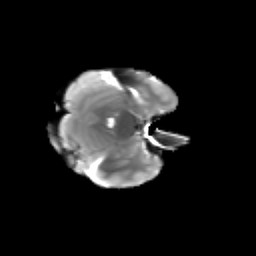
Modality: T2w
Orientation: axial
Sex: female
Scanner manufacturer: siemens
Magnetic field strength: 3 T
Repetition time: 5 s
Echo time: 0.071 s